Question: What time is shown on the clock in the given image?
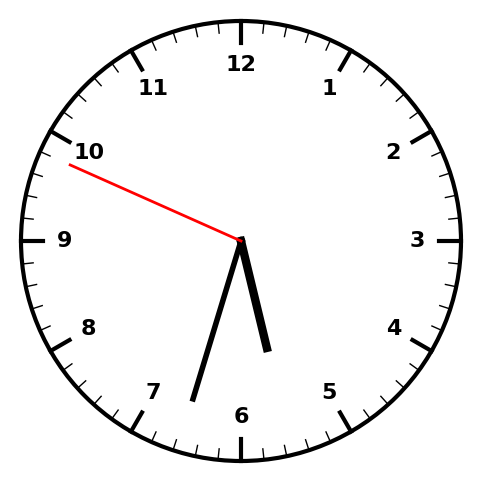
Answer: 05:32:49